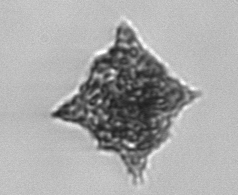
Label: Dictyocha